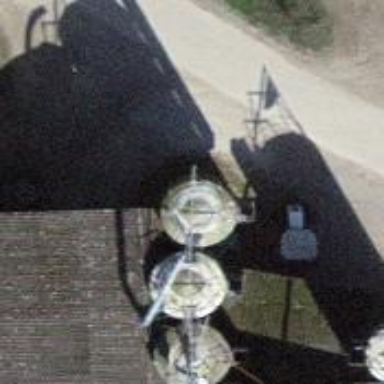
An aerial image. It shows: Silo.